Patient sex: M
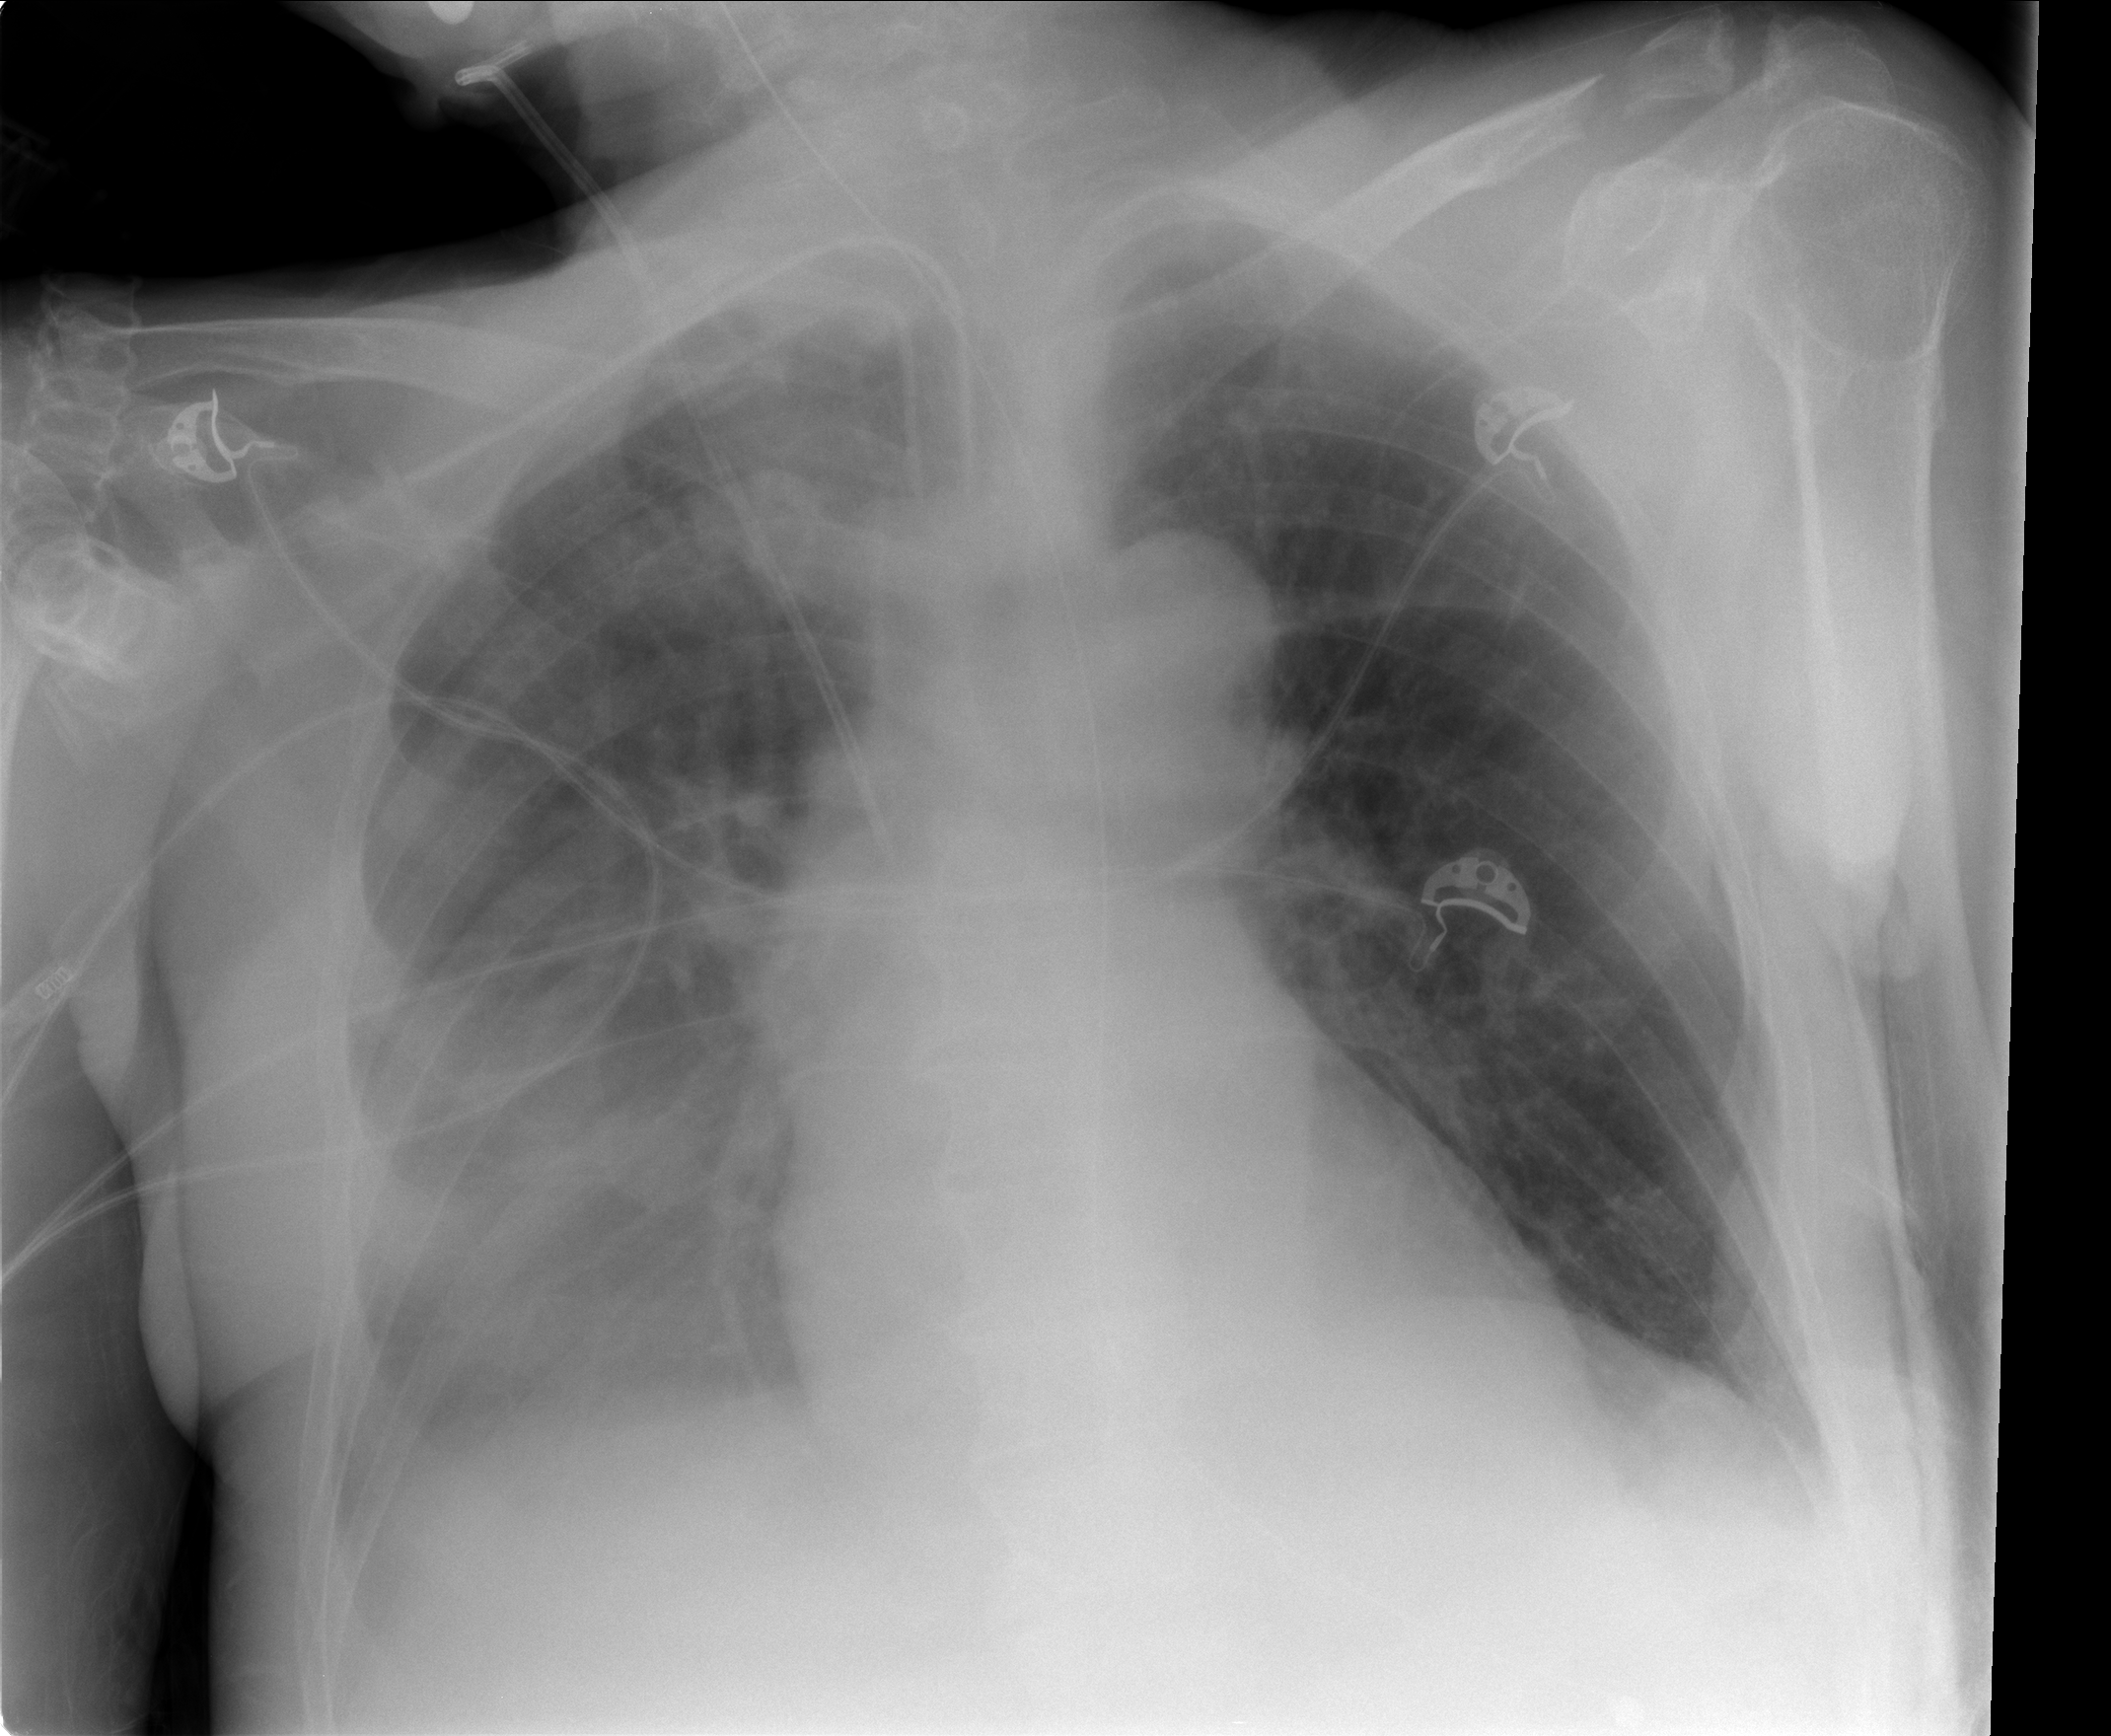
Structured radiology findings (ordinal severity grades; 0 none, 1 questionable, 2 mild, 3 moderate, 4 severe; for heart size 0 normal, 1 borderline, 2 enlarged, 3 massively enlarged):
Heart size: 0
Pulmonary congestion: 2
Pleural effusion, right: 2
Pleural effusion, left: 1
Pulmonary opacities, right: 0
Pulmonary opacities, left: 0
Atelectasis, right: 2
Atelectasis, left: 0